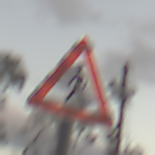
Verkehrszeichen: FussgaengerRechts
Umgebung: Outdoor, RoadRail
Tageszeit: SunriseSunset
Wetter: PartlyCloudy
Licht: Natural
Jahreszeit: NotSpecified
Kontrast: LowContrast